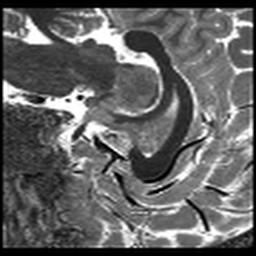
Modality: T1map
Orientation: sagittal
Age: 22
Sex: male